Question: My output in website has dots below text :

why is it coming and how to remove it?
'''
<p align = "center"><font size = "4.5" color="#979C91"><a href="customer.html"><span class="fa fa-pencil"> Customers</span></a>
&nbsp &nbsp &nbsp &nbsp &nbsp &nbsp
<a href="business.html"><span class="fa fa-pencil"> Business</font></span></p></a>
'''
'''
.fa {
text-decoration: none;
}
.fa.solo{}
.fa.solo span {
display: none;
}
.fa:before {
display:inline-block;
font-family: FontAwesome;
font-size: 1.25em;
text-decoration: none;
font-style: normal;
font-weight: normal;
line-height: 1;
-webkit-font-smoothing:antialiased;
-moz-osx-font-smoothing:grayscale;
}
.fa-pencil:before{
content:"
040"
}
'''
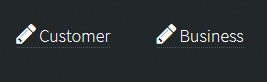
Answer: There is a dotted border being applied to the bottom of that element. To remove it, you can apply the following CSS to remove it:
'''
border-bottom: none;
'''
Without being able to see the rest of the code, it's hard to say what caused this to happen.